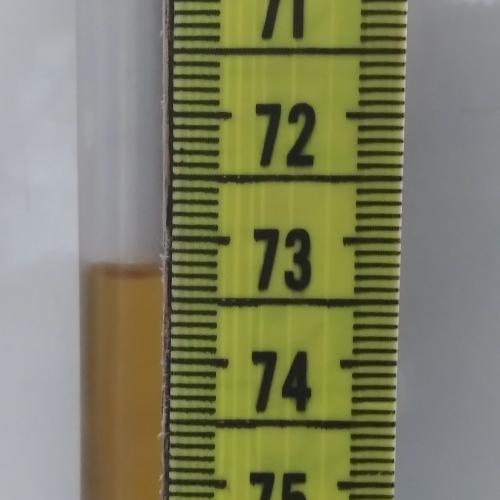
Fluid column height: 73.3 cm